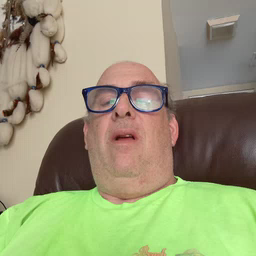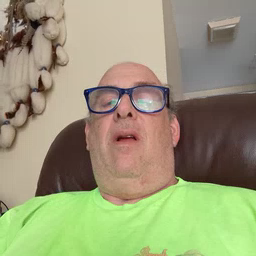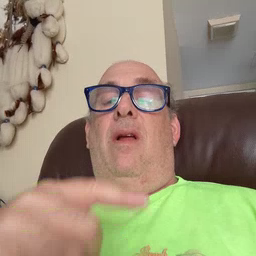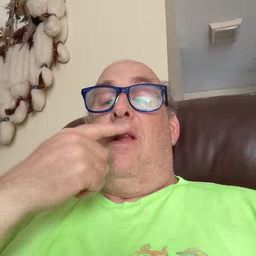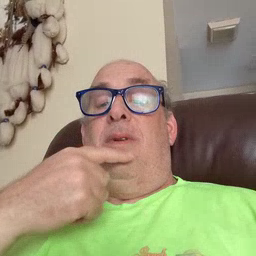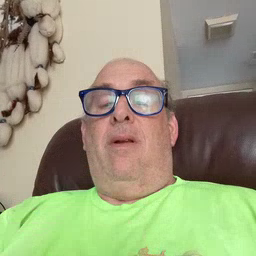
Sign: lips